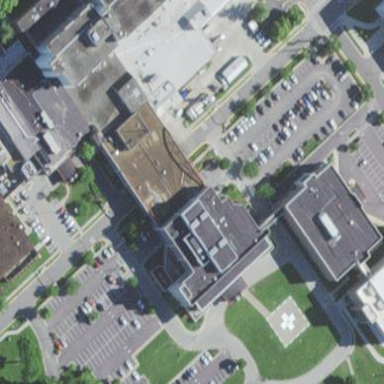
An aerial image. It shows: Hospital building.